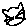
Label: cat